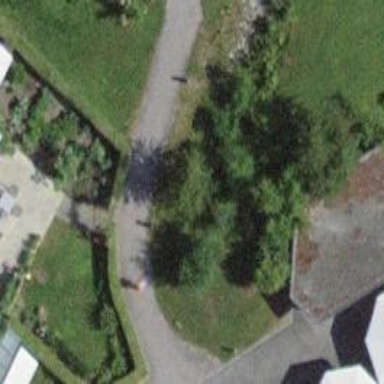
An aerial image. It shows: Paved footway.